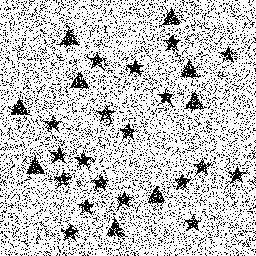
Squares: 0
Triangles: 9
Stars: 19
Total shapes: 28